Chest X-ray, PA view. Patient: 31 years old, sex M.
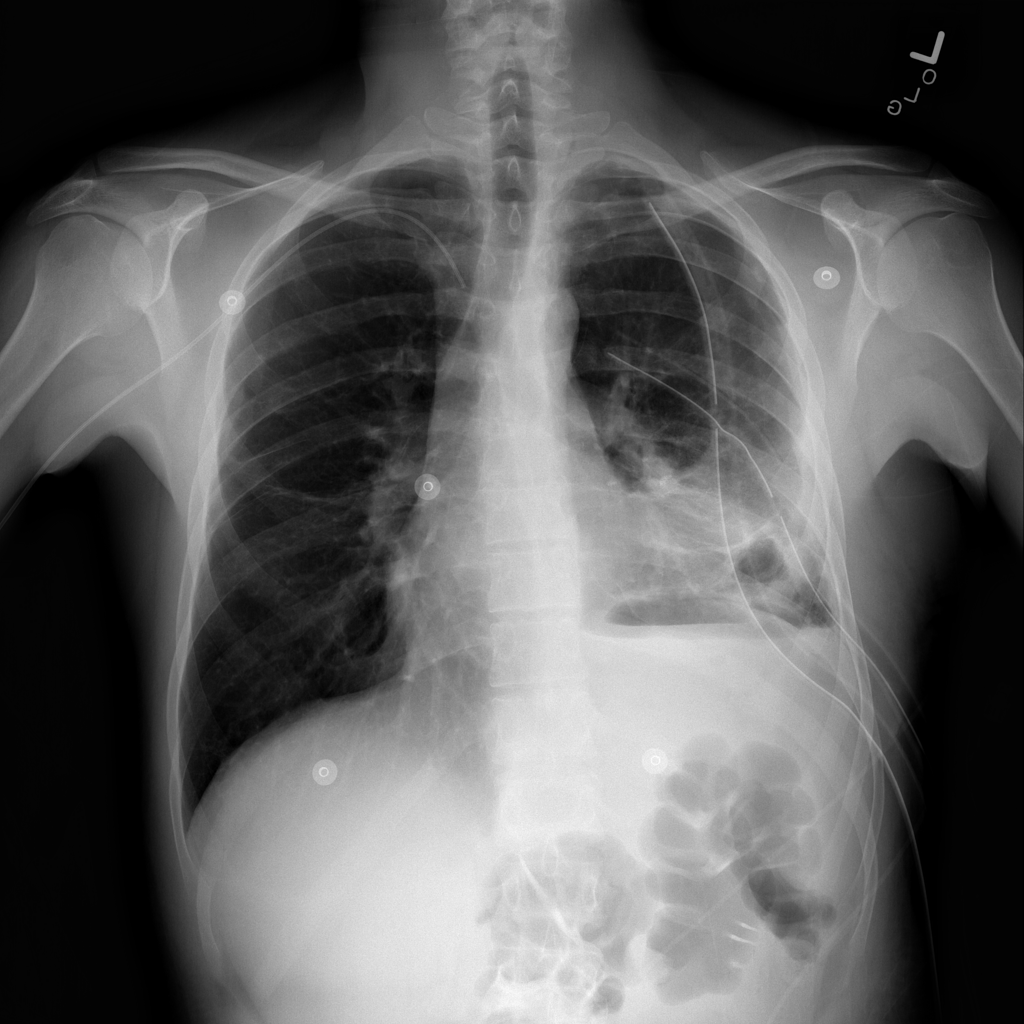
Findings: Fibrosis, Hernia